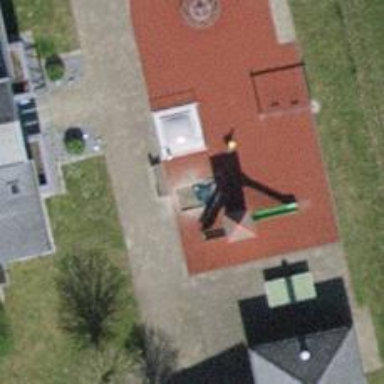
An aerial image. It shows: Sandpit playground.